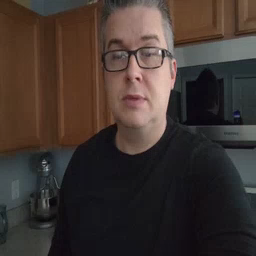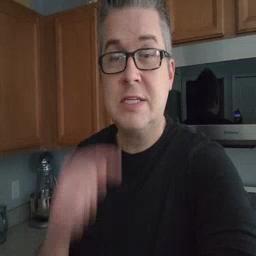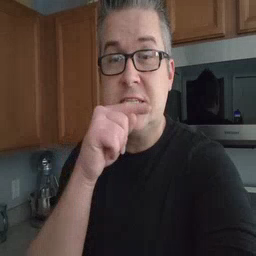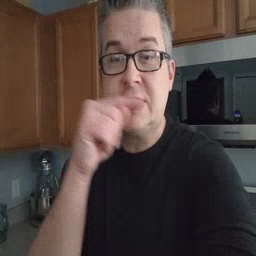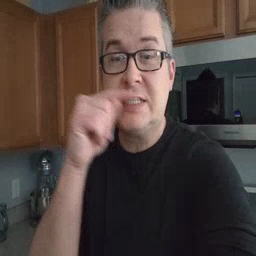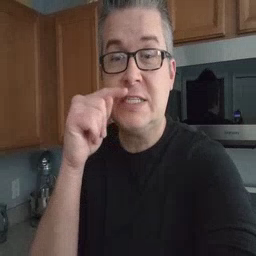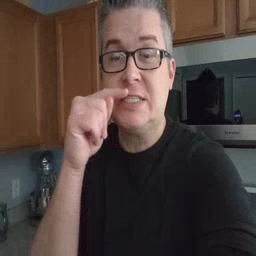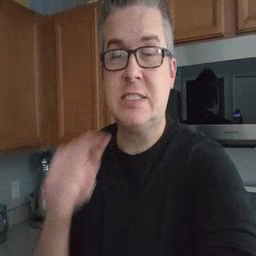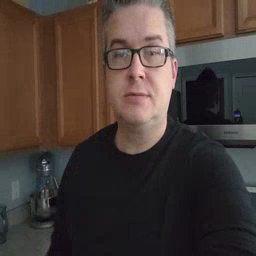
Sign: toothbrush